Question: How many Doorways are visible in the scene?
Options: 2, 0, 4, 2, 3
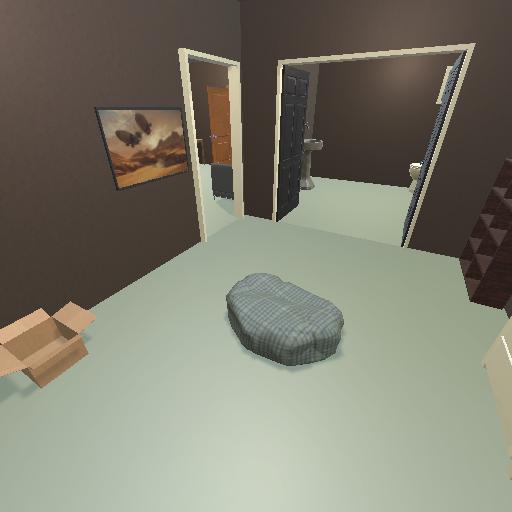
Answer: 2